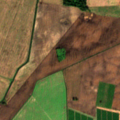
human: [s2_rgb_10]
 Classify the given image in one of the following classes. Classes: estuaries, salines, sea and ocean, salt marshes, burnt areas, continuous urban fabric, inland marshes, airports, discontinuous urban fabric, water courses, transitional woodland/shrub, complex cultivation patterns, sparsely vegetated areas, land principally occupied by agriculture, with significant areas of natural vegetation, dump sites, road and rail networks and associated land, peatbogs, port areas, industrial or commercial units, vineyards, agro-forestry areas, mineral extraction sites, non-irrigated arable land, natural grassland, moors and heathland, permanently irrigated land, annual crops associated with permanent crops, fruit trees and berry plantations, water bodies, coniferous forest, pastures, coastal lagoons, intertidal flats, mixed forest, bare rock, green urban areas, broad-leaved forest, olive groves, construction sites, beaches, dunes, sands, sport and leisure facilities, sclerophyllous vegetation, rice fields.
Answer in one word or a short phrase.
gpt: non-irrigated arable land